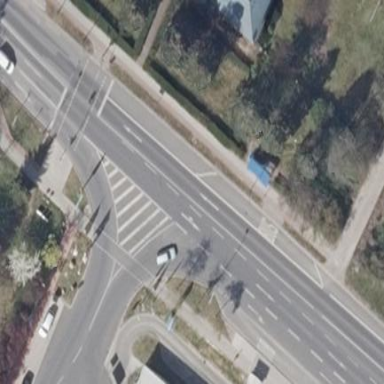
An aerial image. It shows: Bus stop area.